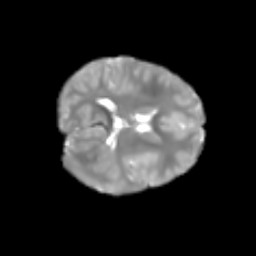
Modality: T2w
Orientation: axial
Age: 7
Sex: female
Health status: healthy